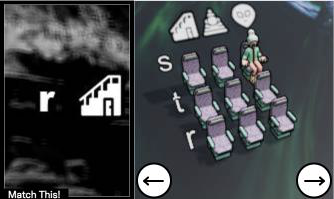
Task: seats
Answer: no